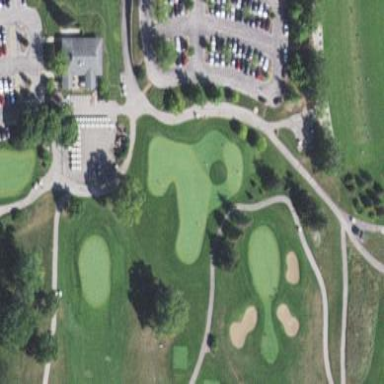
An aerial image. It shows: Practice golf area with grass landuse.